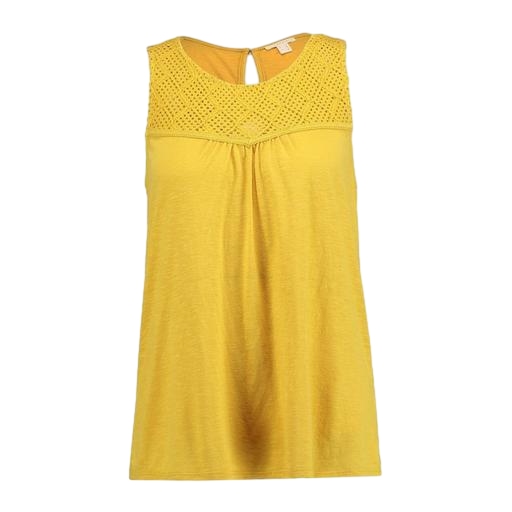
yellow tank top, sleeveless and yellow color, woman's tank top, white background